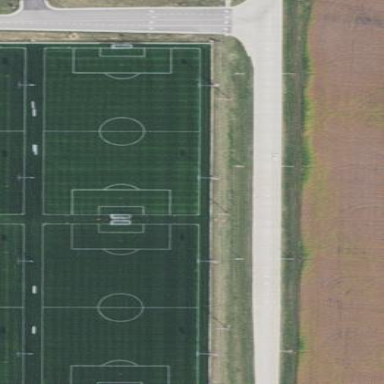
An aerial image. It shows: Soccer pitch for outdoor sports and leisure activities.